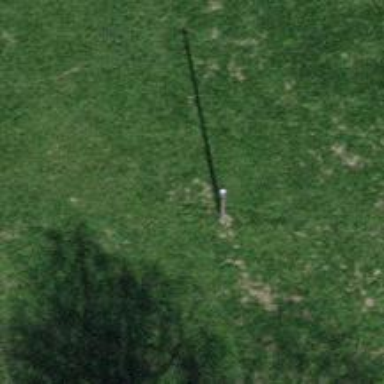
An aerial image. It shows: Power pole.